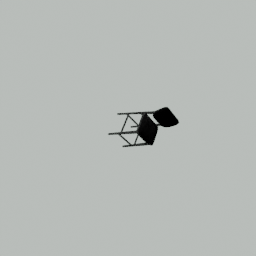
Label: furniture